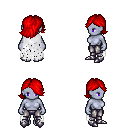
a pixel art fantasy rpg character, female body template, dark elf, purple skin, white tattered cape, metal pants, red swoop hairstyle, metal boots, four views (front, back, left, right), 2x2 character sprite sheet, small pixel art, hard edges, no anti-aliasing